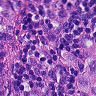
Metastatic tissue present: yes